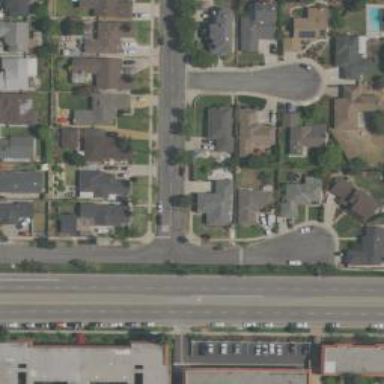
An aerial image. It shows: Residential road with asphalt surface and sidewalk on the left.